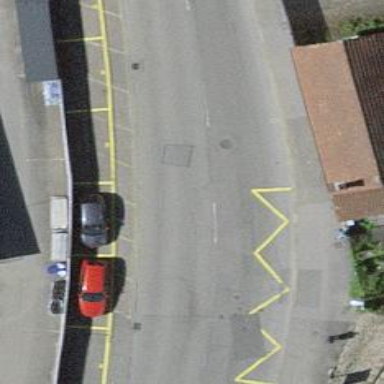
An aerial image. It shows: Public transport stop position.